Current action and preconditions to check: trajectory_clear

Your task: For each precondition in the list above, predict whether it will hold at this action.

Consider the current scene as observed from the mobile robot's camera, and analyze the predicted future states of all dynamic agents (e.g., people, animals, vehicles, or any moving entities) within the NEXT SECOND.

IMPORTANT: Only answer "very likely" if you are absolutely certain—based on strong, clear evidence—that a dynamic agent will violate the precondition in the predicted future state. Do NOT answer "very likely" for unlikely, ambiguous, or low-probability risks.

Ask yourself for each precondition: Is there a high probability, with clear and convincing evidence, that the predicted future states of any dynamic agent will interfere with the predicted future state of the currently executing action within the NEXT SECOND, causing that precondition to fail?

Assess the risk level based on these predictions. Use "likely" or "very likely" if motions create a clear risk of interference.

Use "neutral" or "improbable" if agents are nearby but their predicted paths are clearly diverging or non-conflicting.

Failure Risk Categories: "very improbable", "improbable", "neutral", "likely", "very likely"

Answer Format: Output ONLY the probability_of_failure value from these categories: "very improbable", "improbable", "neutral", "likely", "very likely"

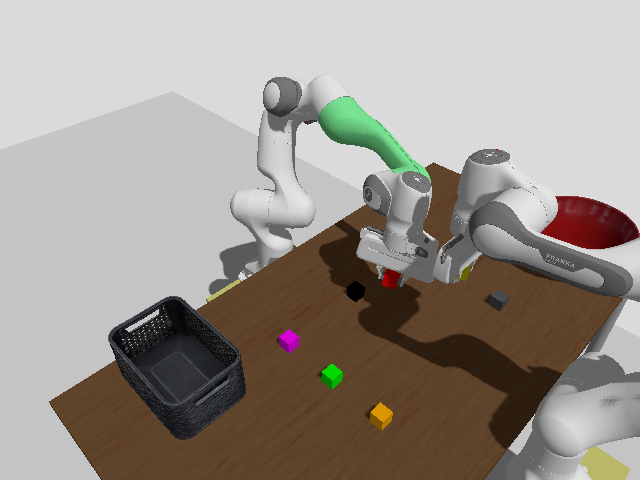

Answer: neutral